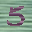
Label: 5